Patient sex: M
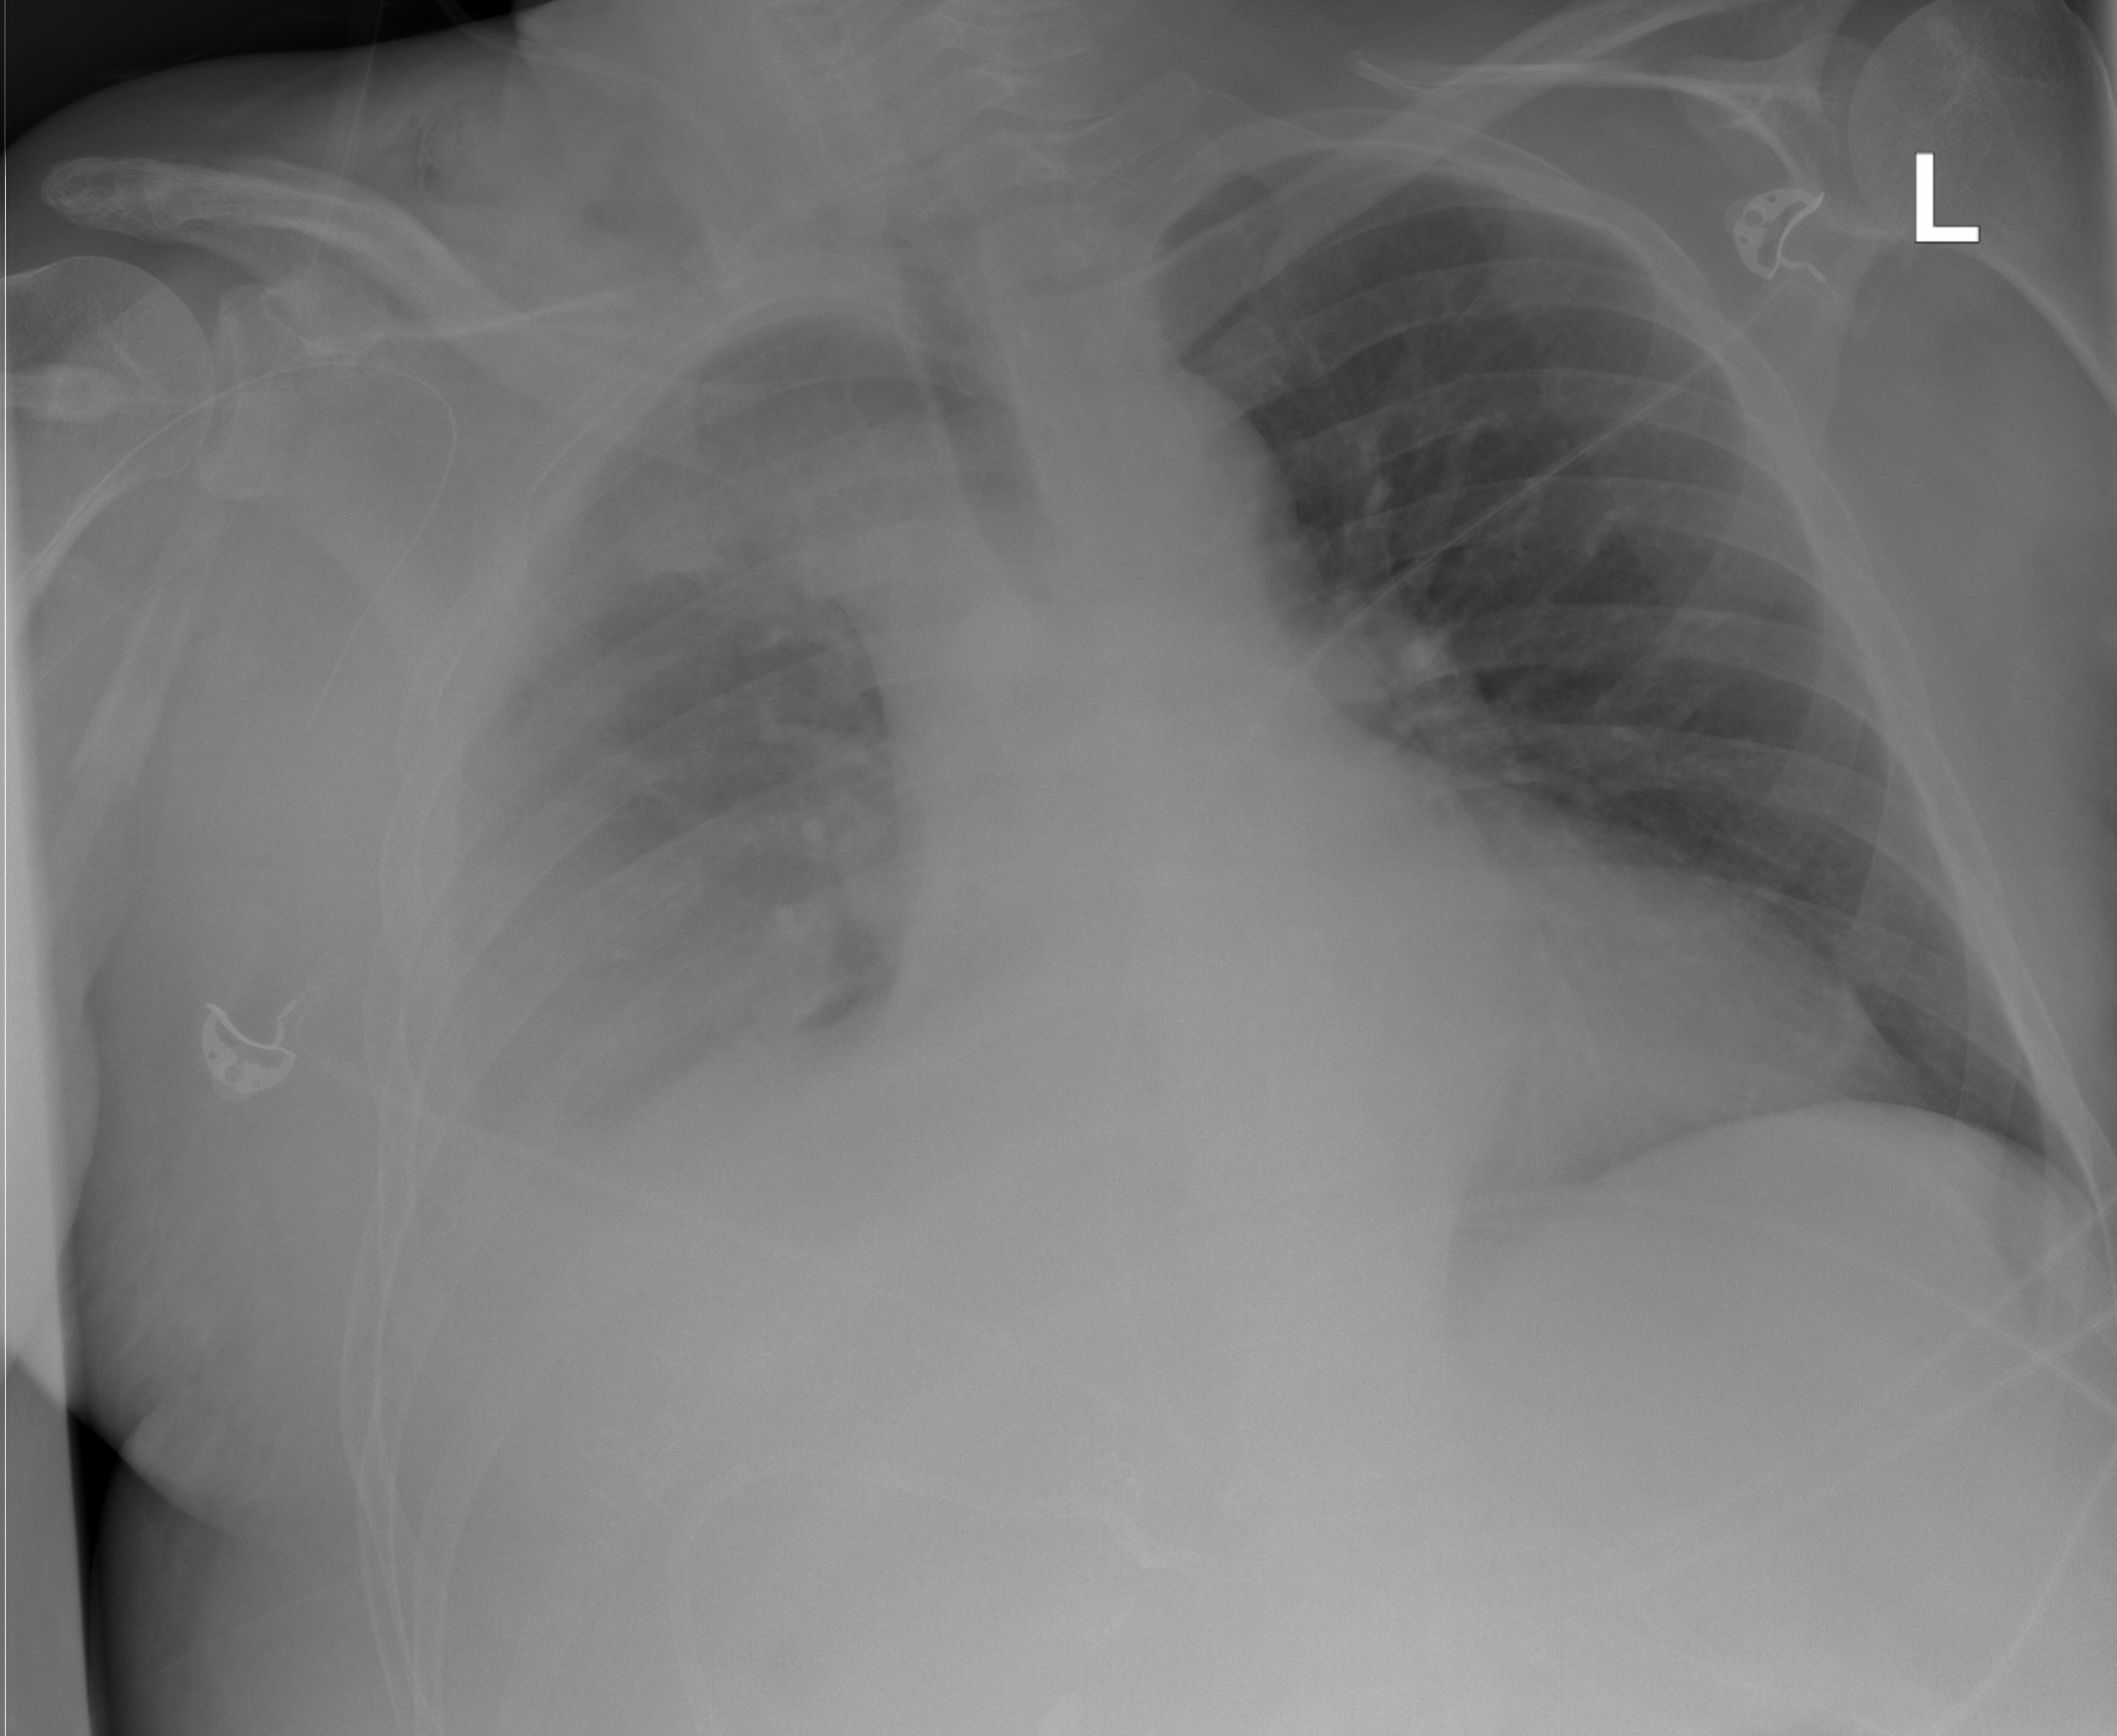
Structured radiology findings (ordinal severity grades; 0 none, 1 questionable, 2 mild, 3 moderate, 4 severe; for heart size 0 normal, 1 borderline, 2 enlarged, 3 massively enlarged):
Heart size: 2
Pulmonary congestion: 2
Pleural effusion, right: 2
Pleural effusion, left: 0
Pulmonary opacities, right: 0
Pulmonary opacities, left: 0
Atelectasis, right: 2
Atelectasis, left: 0